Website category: phone
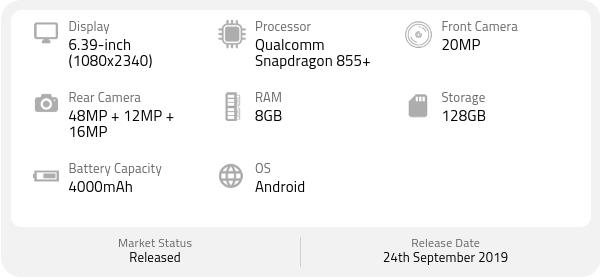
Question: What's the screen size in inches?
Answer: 6.39-inch

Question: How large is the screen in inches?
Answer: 6.39-inch

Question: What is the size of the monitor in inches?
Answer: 6.39-inch

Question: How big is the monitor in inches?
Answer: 6.39-inch

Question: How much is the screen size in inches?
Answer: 6.39-inch

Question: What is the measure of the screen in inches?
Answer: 6.39-inch

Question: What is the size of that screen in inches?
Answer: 6.39-inch

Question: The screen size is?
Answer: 6.39-inch

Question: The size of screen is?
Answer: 6.39-inch

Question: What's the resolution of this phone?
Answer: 1080x2340

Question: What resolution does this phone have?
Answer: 1080x2340

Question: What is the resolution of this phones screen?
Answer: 1080x2340

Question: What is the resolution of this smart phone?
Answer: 1080x2340

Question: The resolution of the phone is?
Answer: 1080x2340

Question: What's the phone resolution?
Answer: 1080x2340

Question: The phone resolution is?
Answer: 1080x2340

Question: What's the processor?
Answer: Qualcomm Snapdragon 855+

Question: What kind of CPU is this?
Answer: Qualcomm Snapdragon 855+

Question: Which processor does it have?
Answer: Qualcomm Snapdragon 855+

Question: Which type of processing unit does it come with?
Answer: Qualcomm Snapdragon 855+

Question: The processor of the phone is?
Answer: Qualcomm Snapdragon 855+

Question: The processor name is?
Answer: Qualcomm Snapdragon 855+

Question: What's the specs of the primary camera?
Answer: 48MP + 12MP + 16MP

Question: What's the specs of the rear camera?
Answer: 48MP + 12MP + 16MP

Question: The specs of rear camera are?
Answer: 48MP + 12MP + 16MP

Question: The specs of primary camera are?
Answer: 48MP + 12MP + 16MP

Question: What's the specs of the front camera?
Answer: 20MP

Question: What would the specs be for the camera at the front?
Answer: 20MP

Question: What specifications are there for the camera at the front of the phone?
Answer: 20MP

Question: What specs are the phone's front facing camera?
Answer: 20MP

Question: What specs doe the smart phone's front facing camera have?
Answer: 20MP

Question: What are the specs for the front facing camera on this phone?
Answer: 20MP

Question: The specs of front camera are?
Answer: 20MP

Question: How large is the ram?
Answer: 8GB

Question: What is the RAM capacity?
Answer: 8GB

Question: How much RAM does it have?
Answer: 8GB

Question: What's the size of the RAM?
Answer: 8GB

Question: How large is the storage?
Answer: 128GB

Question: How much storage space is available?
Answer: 128GB

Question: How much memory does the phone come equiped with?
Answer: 128GB

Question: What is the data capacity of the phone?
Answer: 128GB

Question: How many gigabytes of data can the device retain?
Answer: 128GB

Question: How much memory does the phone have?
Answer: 128GB

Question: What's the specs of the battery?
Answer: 4000mAh

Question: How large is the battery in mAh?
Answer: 4000mAh

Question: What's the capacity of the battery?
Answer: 4000mAh

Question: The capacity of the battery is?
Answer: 4000mAh

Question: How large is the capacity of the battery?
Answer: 4000mAh

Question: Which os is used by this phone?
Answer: Android

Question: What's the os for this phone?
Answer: Android

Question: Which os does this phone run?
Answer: Android

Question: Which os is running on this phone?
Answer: Android

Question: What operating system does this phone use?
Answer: Android

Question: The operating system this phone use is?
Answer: Android

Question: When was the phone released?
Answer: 24th September 2019

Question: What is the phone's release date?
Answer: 24th September 2019

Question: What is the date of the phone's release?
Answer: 24th September 2019

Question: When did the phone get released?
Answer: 24th September 2019

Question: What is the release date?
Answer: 24th September 2019

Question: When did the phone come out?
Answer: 24th September 2019

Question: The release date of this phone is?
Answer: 24th September 2019